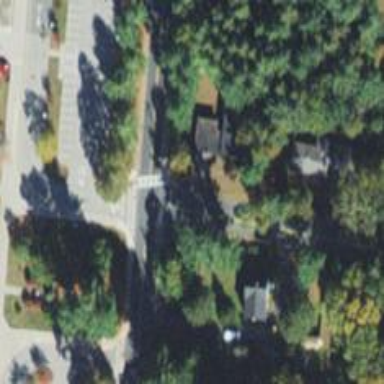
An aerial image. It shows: Stop road.